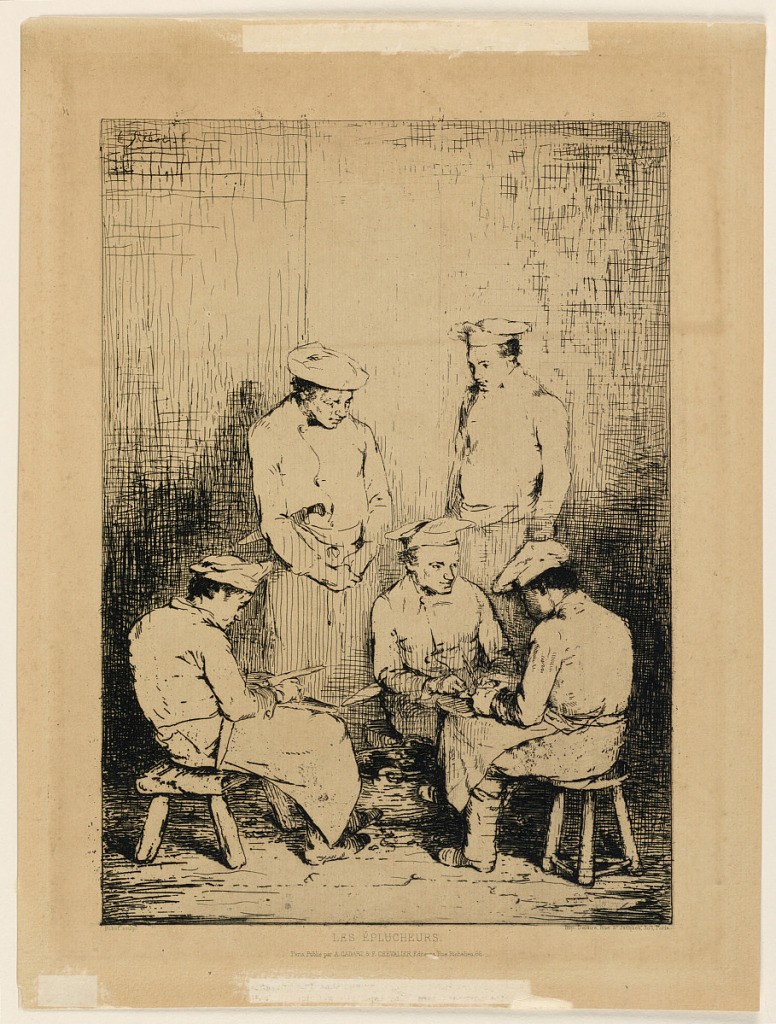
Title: Les Éplucheurs
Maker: Theodule Ribot, French, 1823 - 1891
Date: ca. 1878
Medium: Etching on cream-colored paper
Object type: Print
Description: Five apprentice cooks are seen in a group pre-paring food; three are seated. Inscribed, top left: "T. Ribot."